Question: I have the same issue as <URL>.
I have tried to implement a suggested <URL>, and instead of a table view going the whole way up and then going to the last row again, I got the small jumps up. I need to make the animations smoother. Can it be done with 'UITableViewAutomaticDimension'?

---
My code is as below:
'''
@objc fileprivate func addNext() {
guard rowsCount.value < cellModels.count else { return }
let lastIndexPath = IndexPath(row: rowsCount.value, section: 0)
rowsCount.value += 1
CATransaction.begin()
CATransaction.setCompletionBlock({ () -> Void in
self.scrollToLastMessage()
})
tableView.update {
tableView.insertRows(at: [lastIndexPath], with: .none)
}
CATransaction.commit()
}
func scrollToLastMessage()
{
let bottomRow = tableView.numberOfRows(inSection: 0) - 1
let bottomMessageIndex = IndexPath(row: bottomRow, section: 0)
guard bottomRow >= 0
else { return }
CATransaction.begin()
CATransaction.setCompletionBlock({ () -> Void in
self.tableView.scrollToRow(at: bottomMessageIndex, at: .bottom, animated: true)
})
let contentOffset = tableView.contentOffset.y
let newContentOffset = CGPoint(x:0, y:contentOffset + 1)
tableView.setContentOffset(newContentOffset, animated: false)
CATransaction.commit()
}
extension UITableView {
typealias Updates = () -> Void
func update(_ updates: Updates) {
beginUpdates()
updates()
endUpdates()
}
}
'''
Thanks in advance.
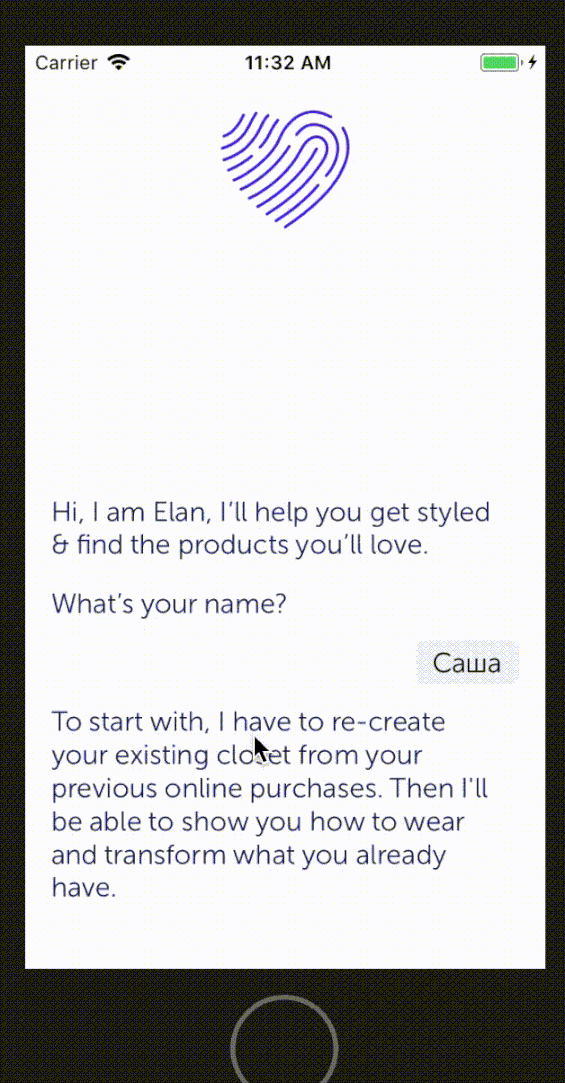
Answer: I resolved this problem when I added estimated row height for my table view:
'''
var cellHeightsDictionary: [Int:CGFloat] = [:]
func tableView(_ tableView: UITableView, willDisplay cell: UITableViewCell, forRowAt indexPath: IndexPath) {
cellHeightsDictionary[indexPath.row] = cell.frame.size.height
}
func tableView(_ tableView: UITableView, estimatedHeightForRowAt indexPath: IndexPath) -> CGFloat {
return cellHeightsDictionary[indexPath.row] ?? 44.0
}
'''